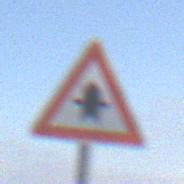
Verkehrszeichen: Vorfahrt
Umgebung: Outdoor, Nature
Tageszeit: Midday
Wetter: PartlyCloudy
Licht: Natural
Jahreszeit: NotSpecified
Kontrast: HighContrast